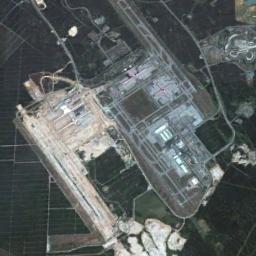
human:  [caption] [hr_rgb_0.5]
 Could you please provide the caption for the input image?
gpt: A huge complex airport with many runways and buildings surrounded by a brown farmland .

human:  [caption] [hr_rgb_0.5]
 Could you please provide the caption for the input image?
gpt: There is an airport in the middle of the field .

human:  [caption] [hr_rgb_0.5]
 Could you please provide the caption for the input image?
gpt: An airport with some runways on the farmland and some buildings arranged neatly beside .

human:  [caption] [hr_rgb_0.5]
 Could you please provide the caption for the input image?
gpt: There are two crossing runways here .

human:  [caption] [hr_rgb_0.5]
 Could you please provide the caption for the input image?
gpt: The airport is surrounded by grass .